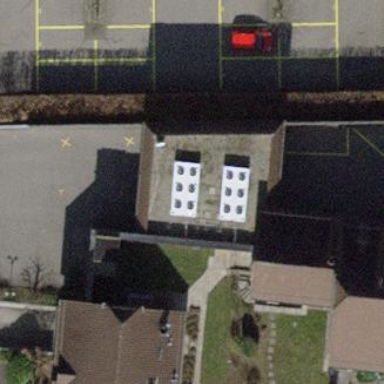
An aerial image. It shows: View of roof of building.